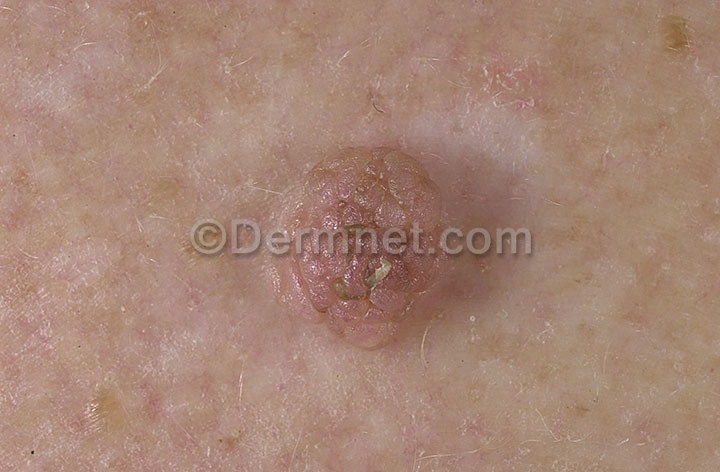
Disease: Melanoma Skin Cancer Nevi and Moles